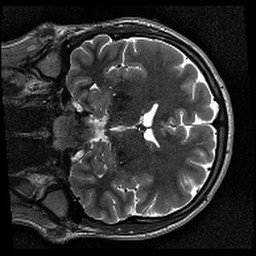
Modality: T2w
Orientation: coronal